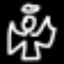
Label: angel